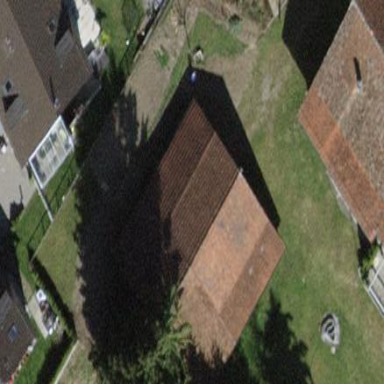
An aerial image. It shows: Building with tile roof.